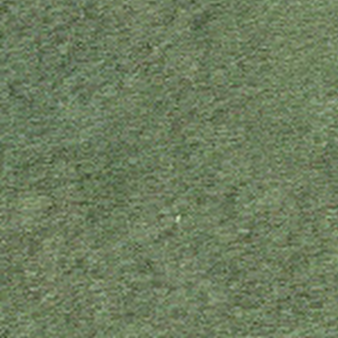
Label: other